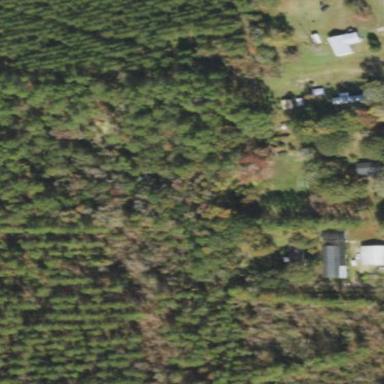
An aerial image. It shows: Mixed leaf woodland.